Interaction volume radius: 5 \u00c5
Interaction volume height: 25 \u00c5
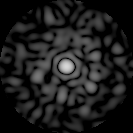
Disorder parameter: 0.8783